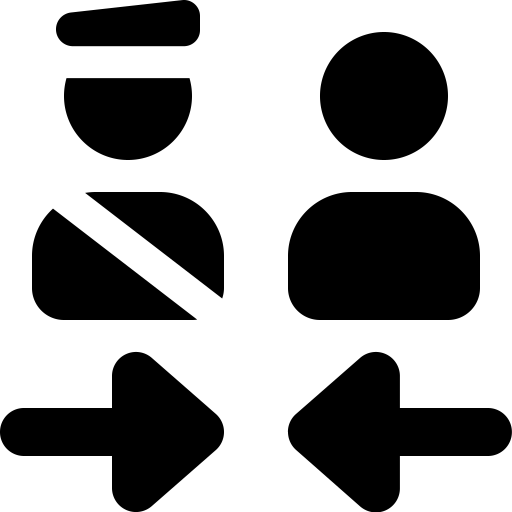
Tags: icon, FontAwesome, fa-icon, solid, person, military, to, person